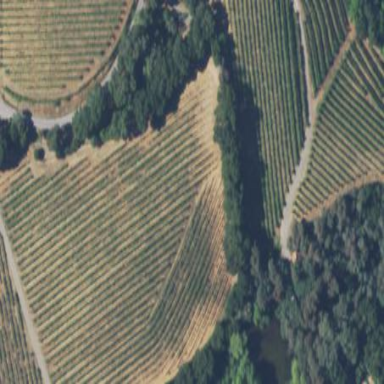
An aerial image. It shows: Vineyard growing grapes.